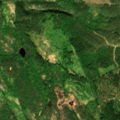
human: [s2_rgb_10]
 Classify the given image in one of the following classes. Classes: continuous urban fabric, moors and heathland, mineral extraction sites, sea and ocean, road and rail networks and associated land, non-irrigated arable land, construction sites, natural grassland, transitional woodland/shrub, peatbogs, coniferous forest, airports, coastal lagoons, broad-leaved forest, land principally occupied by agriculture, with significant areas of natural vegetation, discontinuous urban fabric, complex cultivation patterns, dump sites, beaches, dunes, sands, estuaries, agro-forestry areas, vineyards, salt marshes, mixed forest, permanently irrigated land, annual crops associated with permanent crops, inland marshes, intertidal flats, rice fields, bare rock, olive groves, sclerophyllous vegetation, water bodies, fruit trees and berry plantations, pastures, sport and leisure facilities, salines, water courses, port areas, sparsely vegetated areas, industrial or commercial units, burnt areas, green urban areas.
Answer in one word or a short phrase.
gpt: coniferous forest, mixed forest, transitional woodland/shrub